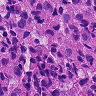
Metastatic tissue present: yes